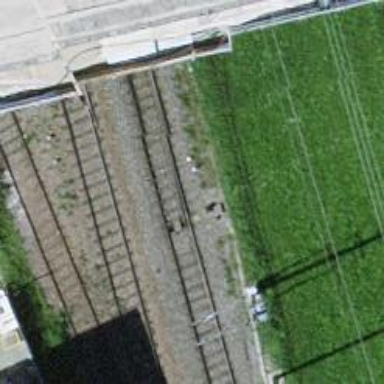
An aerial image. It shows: Railway switch.